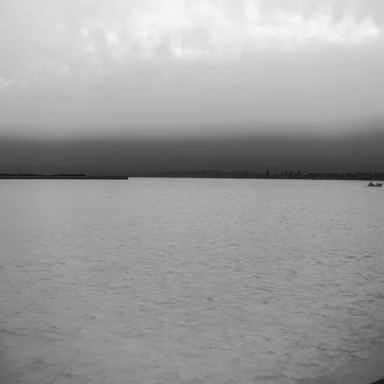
There are five bulk_carriers in the infrared image.